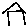
Label: house